Question:
How to count corn trees accurately with opencv based on the following image? I have tried HSV conversion with inRange but got nothing so far.
Is there a way for counting the trees correctly? Even with noise reduction I think that it won't count it property.
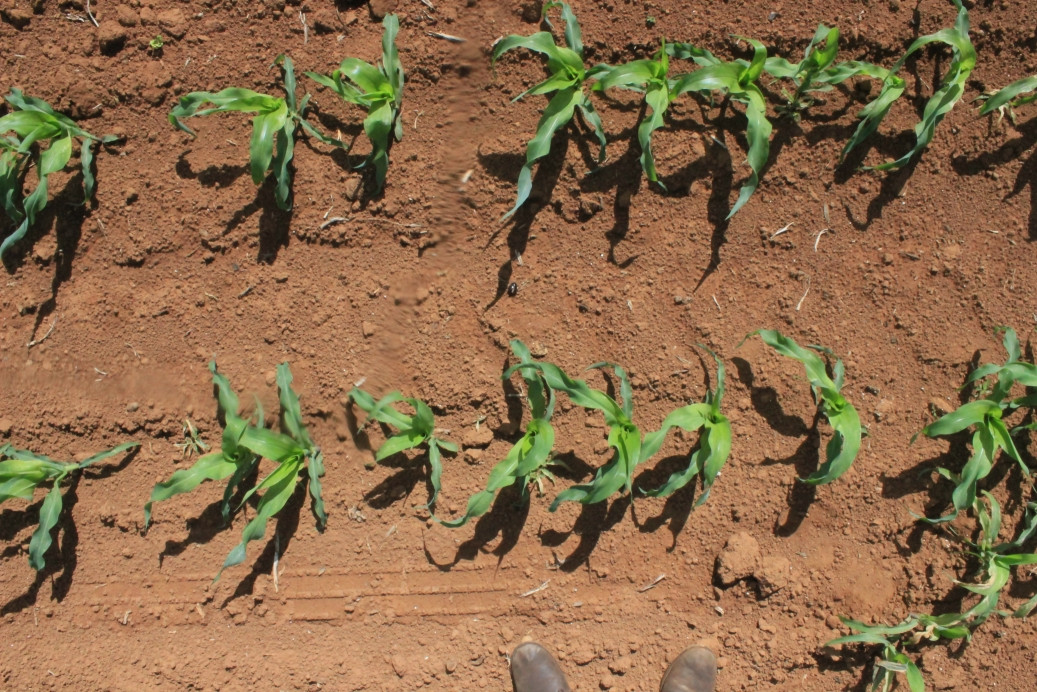
Answer: Your problem is easier to solve when implementing few simple preprocessing steps. Look at the result I obtained:

Steps:
- - - - -
Based on this image template matching or other detection methods should work even better.